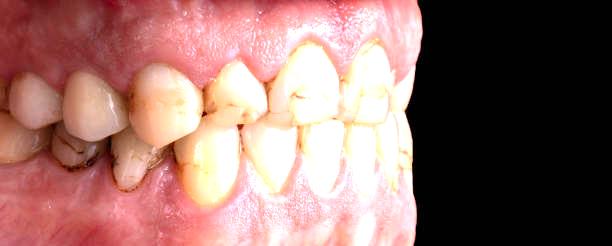
Condition: Calculus